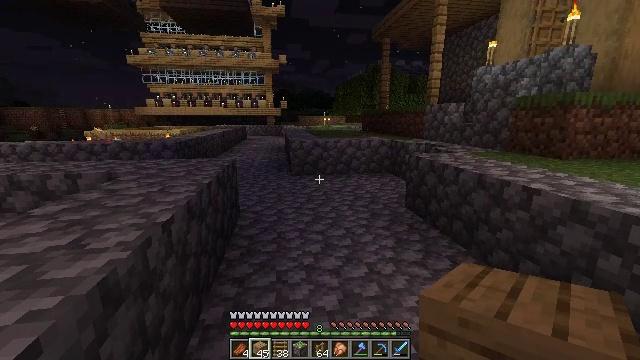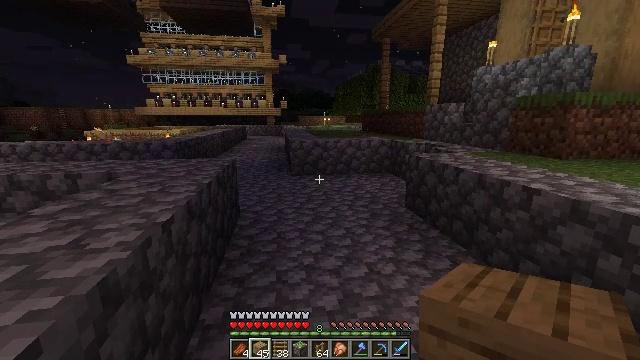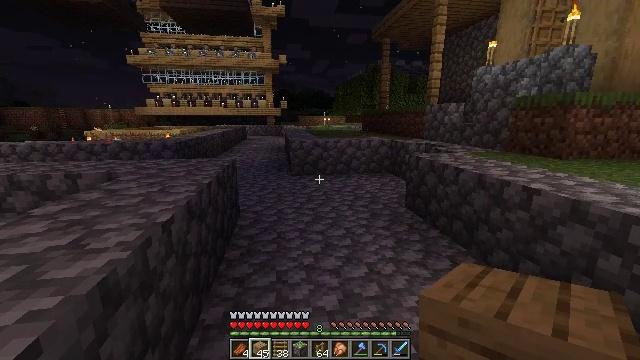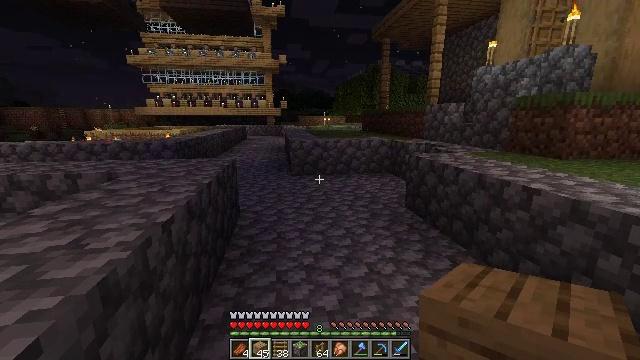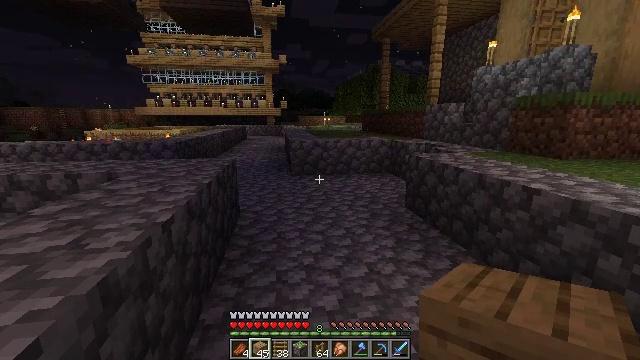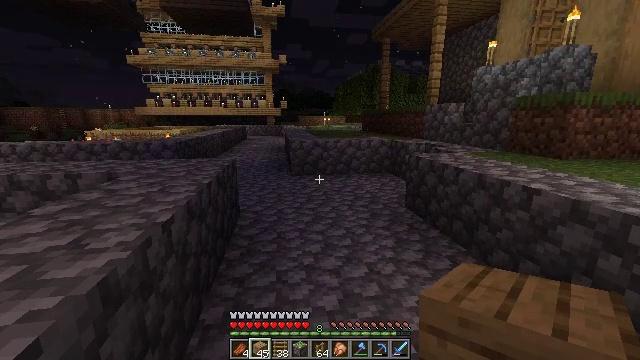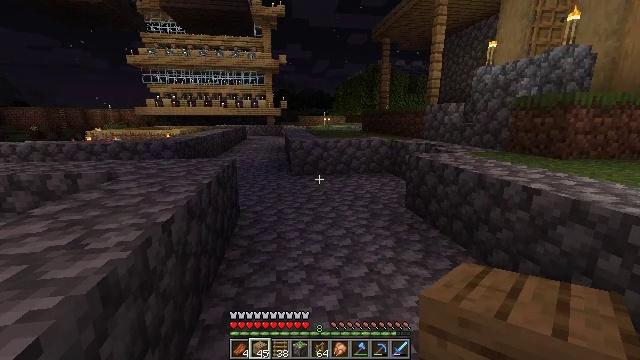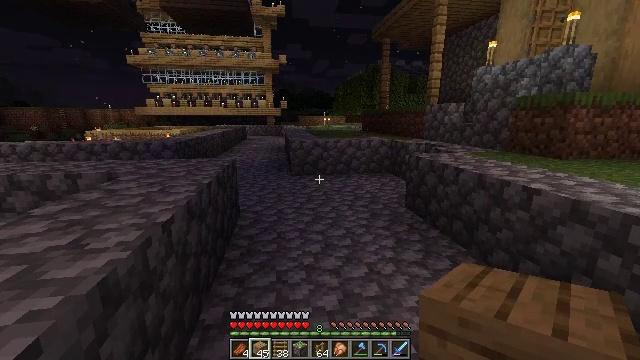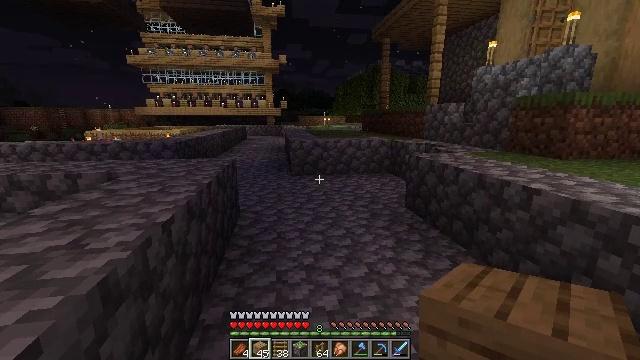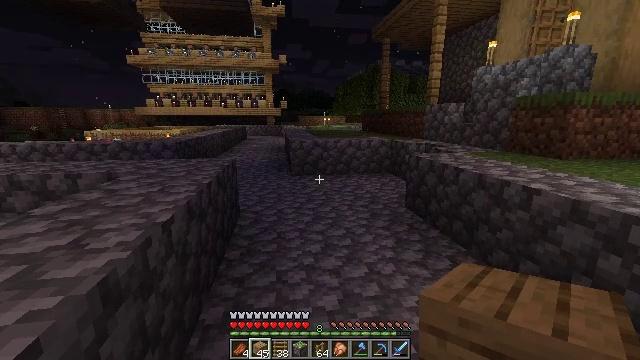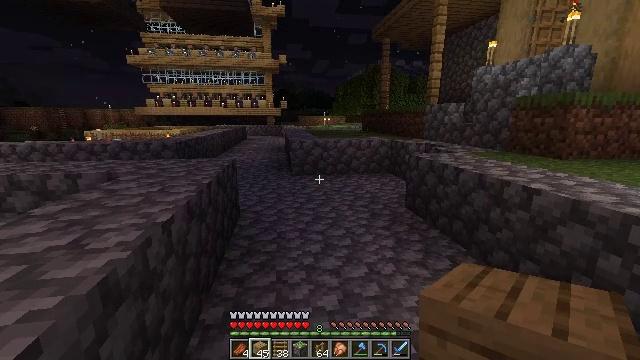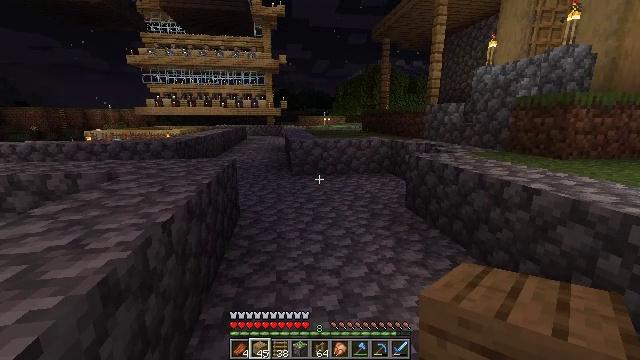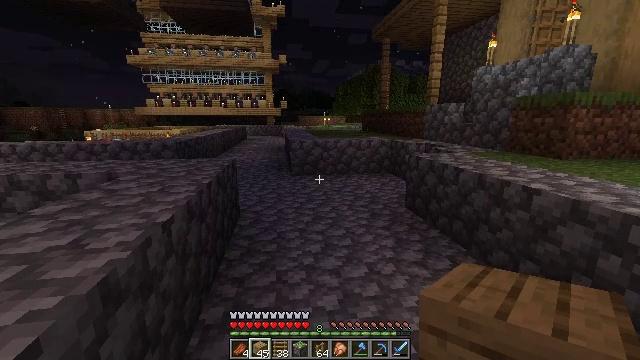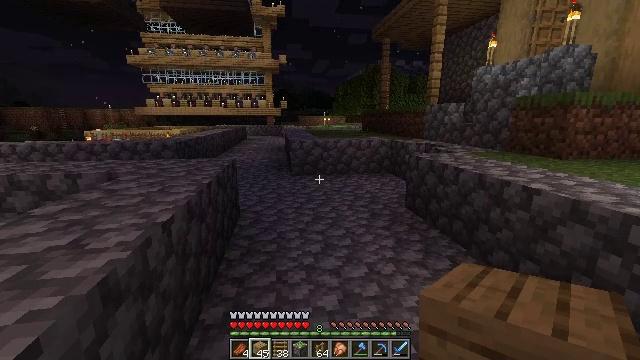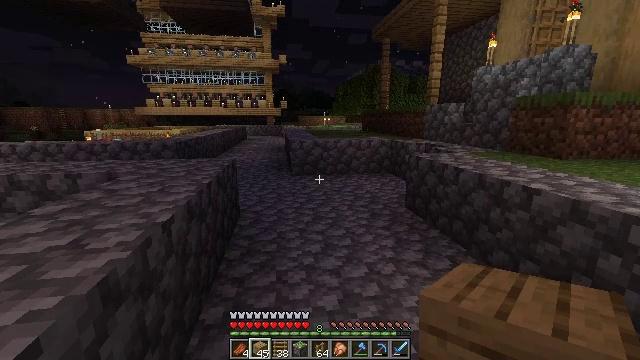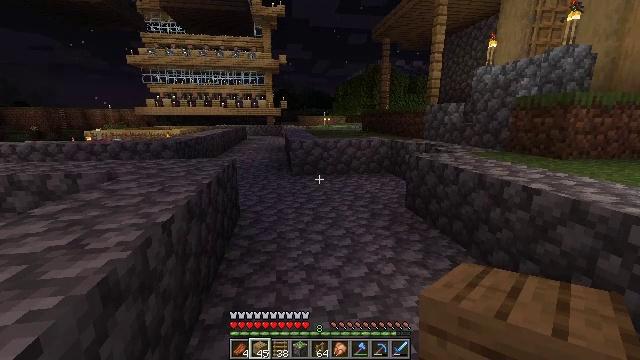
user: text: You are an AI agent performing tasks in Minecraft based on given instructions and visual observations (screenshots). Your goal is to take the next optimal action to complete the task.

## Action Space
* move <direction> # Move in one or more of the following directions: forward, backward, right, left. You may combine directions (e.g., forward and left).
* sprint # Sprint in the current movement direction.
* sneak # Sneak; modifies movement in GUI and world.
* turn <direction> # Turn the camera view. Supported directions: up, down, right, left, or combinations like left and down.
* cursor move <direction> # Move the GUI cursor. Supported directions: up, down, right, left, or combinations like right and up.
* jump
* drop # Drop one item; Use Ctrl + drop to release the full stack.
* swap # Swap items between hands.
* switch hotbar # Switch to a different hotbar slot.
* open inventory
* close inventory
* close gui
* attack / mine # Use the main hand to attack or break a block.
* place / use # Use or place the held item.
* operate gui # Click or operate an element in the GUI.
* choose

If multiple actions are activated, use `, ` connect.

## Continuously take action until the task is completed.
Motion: motion action
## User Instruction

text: Craft a set of oak stairs from planks.
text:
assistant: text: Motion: no_op
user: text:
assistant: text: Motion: no_op
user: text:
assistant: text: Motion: no_op
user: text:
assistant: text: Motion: no_op
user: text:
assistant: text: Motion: no_op
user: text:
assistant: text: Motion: no_op
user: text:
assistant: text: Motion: no_op
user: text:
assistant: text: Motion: no_op
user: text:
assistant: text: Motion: no_op
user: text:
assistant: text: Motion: no_op
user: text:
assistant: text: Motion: no_op
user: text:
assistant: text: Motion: no_op
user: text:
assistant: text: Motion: no_op
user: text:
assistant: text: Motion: no_op
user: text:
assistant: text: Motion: no_op
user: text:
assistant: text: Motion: no_op
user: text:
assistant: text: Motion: no_op
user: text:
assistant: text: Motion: no_op
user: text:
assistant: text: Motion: no_op
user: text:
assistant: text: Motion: no_op
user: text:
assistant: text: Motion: no_op
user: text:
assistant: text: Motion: no_op
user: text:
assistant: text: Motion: no_op
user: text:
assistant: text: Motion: no_op
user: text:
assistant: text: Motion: no_op
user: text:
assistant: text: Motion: no_op
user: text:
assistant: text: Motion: no_op
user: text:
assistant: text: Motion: no_op
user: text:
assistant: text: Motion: no_op
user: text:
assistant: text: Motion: no_op